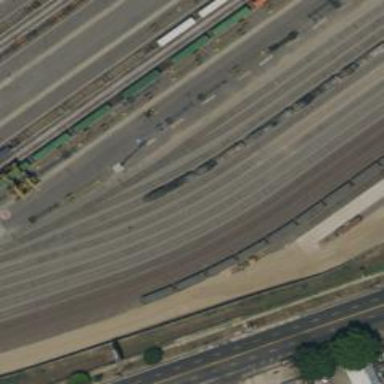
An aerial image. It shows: Railway yard.